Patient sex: F
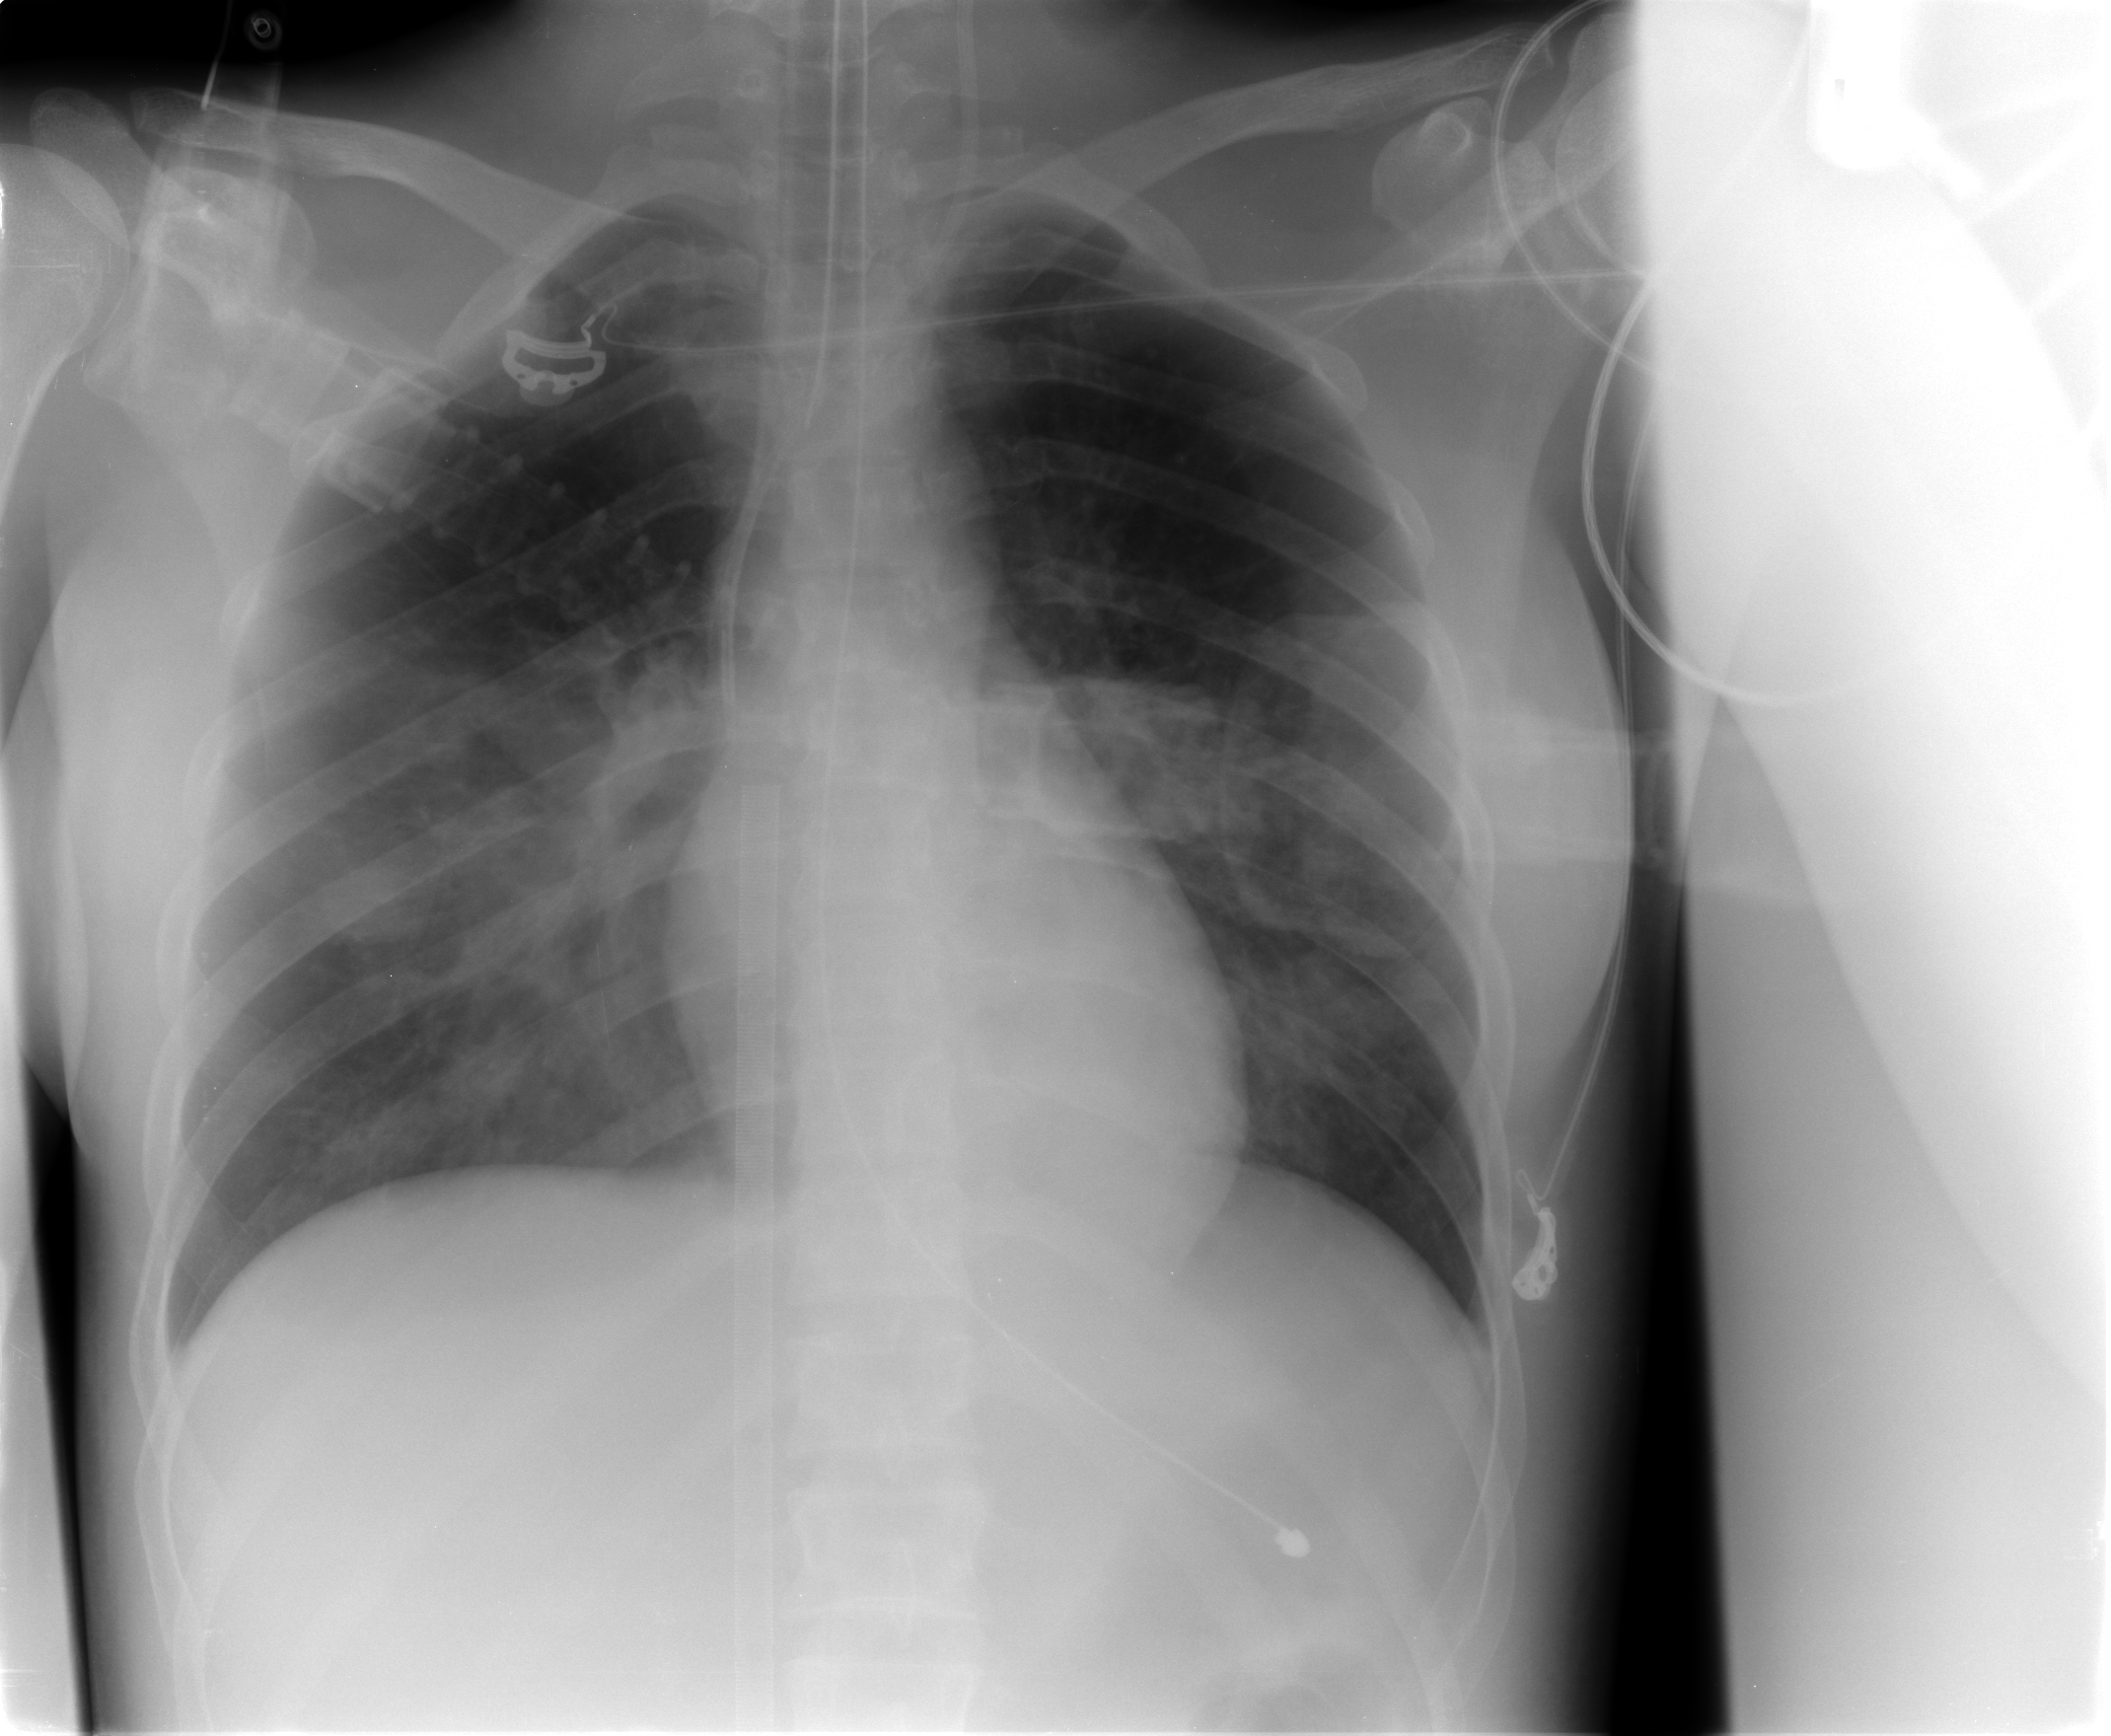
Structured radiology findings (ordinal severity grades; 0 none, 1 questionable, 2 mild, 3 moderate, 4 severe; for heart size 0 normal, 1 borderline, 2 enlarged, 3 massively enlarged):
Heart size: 0
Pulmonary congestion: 2
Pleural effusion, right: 0
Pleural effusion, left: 0
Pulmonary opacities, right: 3
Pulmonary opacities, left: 2
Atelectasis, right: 0
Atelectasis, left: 0